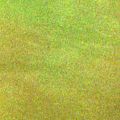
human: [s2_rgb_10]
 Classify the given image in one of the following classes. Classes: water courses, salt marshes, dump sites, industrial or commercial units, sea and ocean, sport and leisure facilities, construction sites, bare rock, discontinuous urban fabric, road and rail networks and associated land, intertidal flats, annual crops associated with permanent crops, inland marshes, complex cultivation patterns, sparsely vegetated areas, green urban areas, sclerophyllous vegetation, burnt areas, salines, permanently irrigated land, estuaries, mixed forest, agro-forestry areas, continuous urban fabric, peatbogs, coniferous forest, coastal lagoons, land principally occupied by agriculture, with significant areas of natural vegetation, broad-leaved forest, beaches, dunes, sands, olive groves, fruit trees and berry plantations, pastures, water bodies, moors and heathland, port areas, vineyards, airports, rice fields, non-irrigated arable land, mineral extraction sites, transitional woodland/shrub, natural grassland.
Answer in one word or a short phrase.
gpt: coastal lagoons